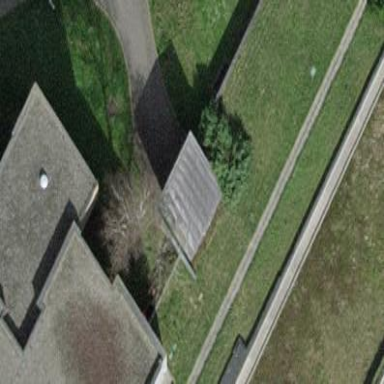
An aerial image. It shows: View of roof of building.